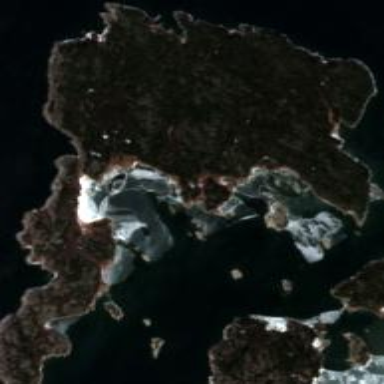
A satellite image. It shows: Island with natural coastline.